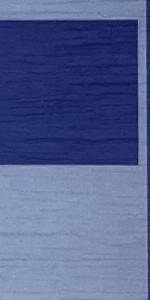
Label: Empty